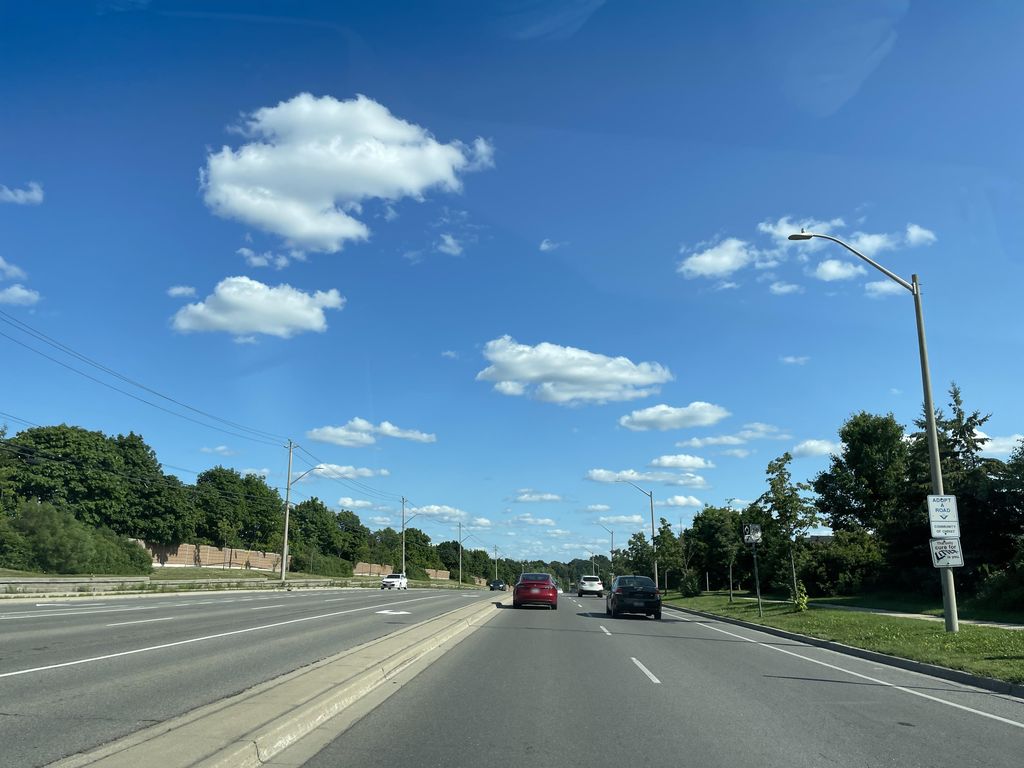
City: kitchener-waterloo